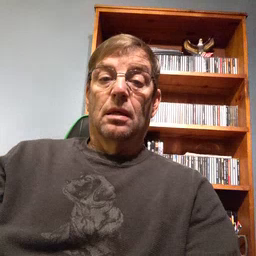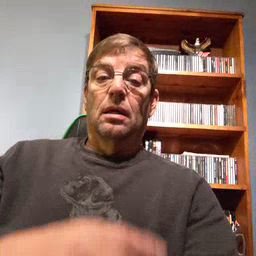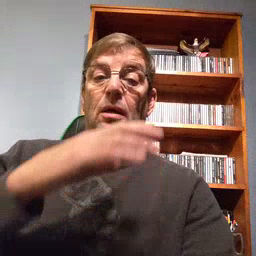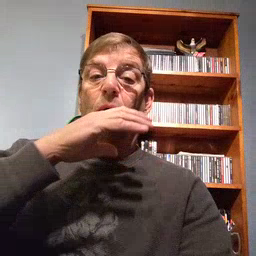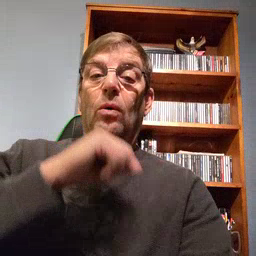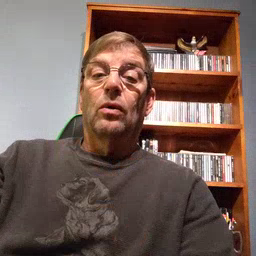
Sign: old